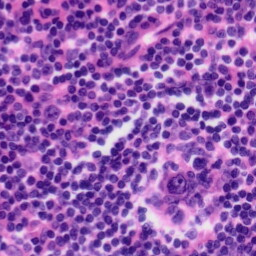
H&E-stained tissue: Tonsil